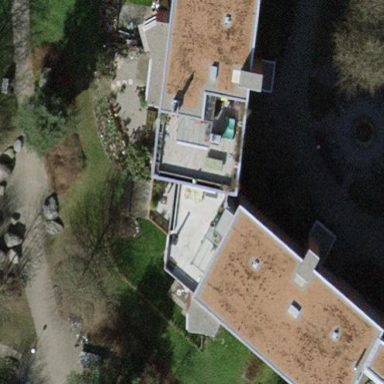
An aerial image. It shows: Building with apartments and flat roof.